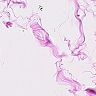
Metastatic tissue present: no